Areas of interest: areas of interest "Clothing, Shoes, Hats and Leather Goods Store"
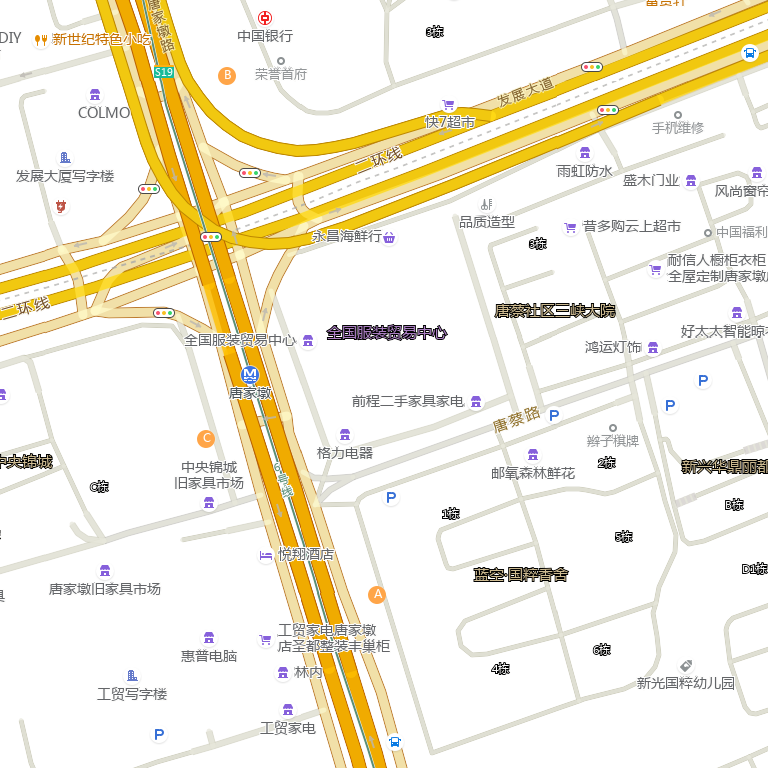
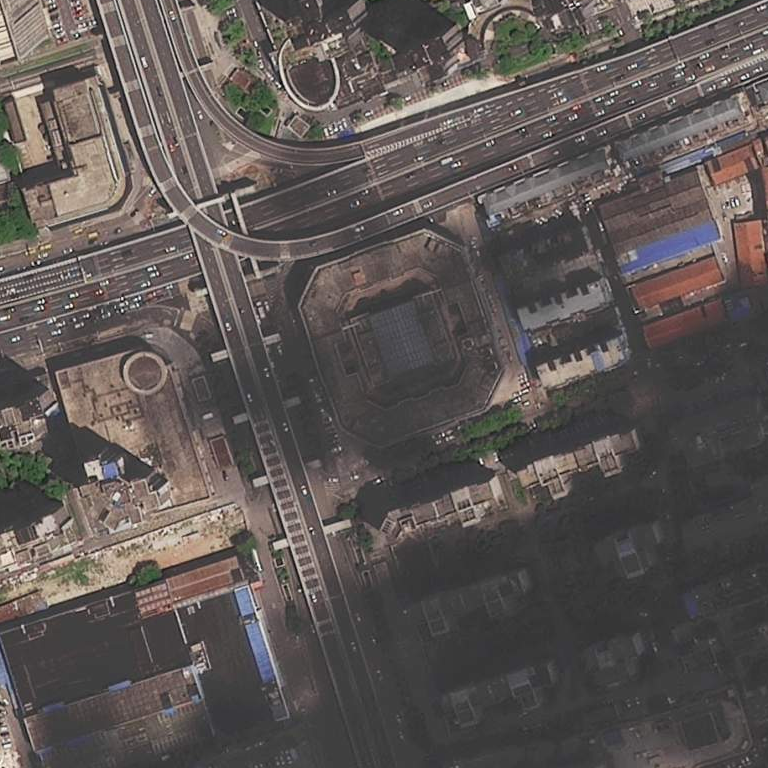